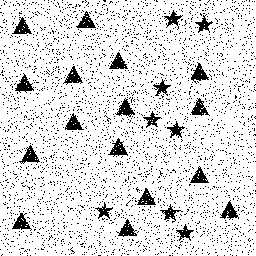
Squares: 0
Triangles: 16
Stars: 8
Total shapes: 24